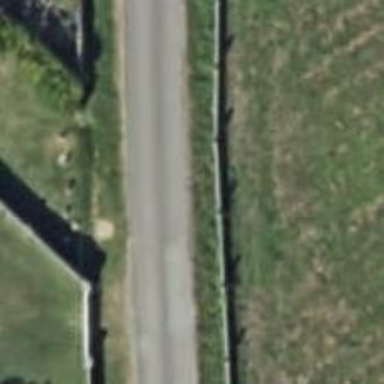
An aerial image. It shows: Footway.